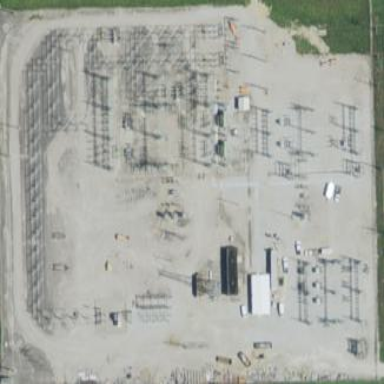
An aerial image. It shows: Power substation.